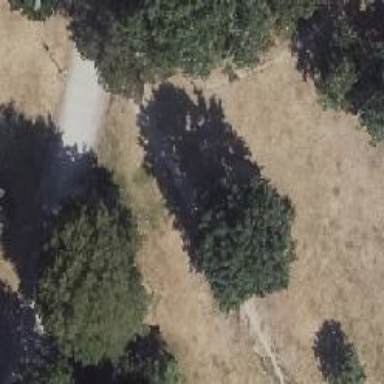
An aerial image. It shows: Deciduous broadleaved tree in park.